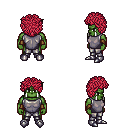
a pixel art fantasy rpg character, male body template, orc, green skin, steel chest armor, metal pants, ruby red curly afro hairstyle, cloth bracers, metal boots, four views (front, back, left, right), 2x2 character sprite sheet, small pixel art, hard edges, no anti-aliasing